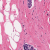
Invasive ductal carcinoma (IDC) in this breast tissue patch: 0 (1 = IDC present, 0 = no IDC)